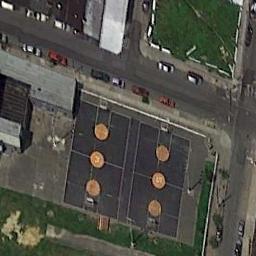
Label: basketball_court